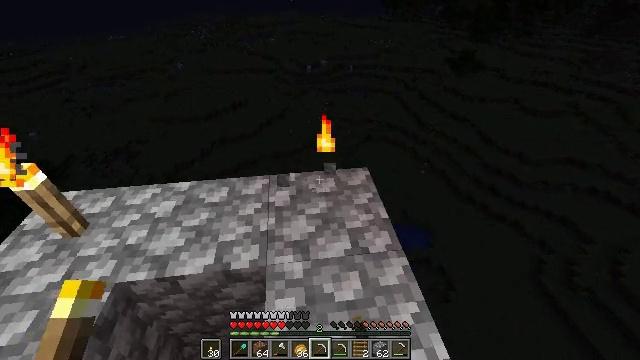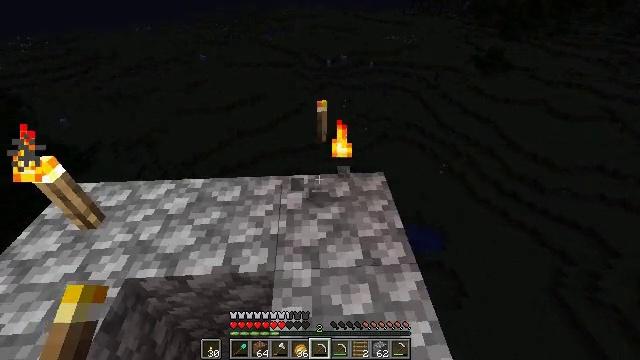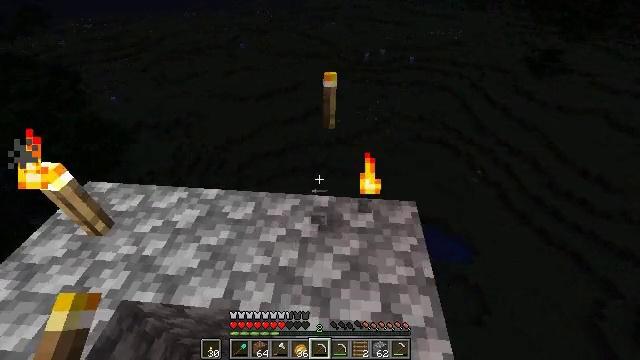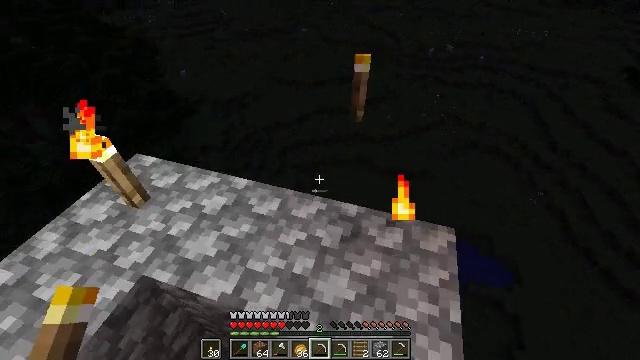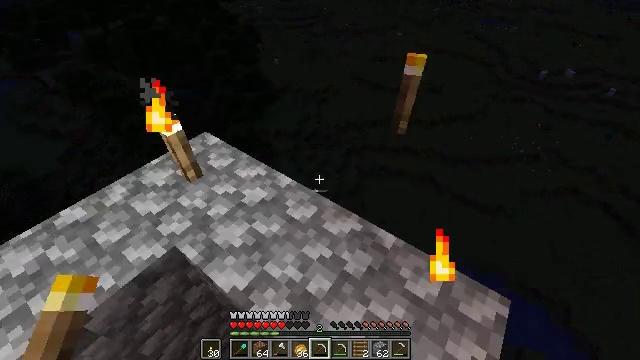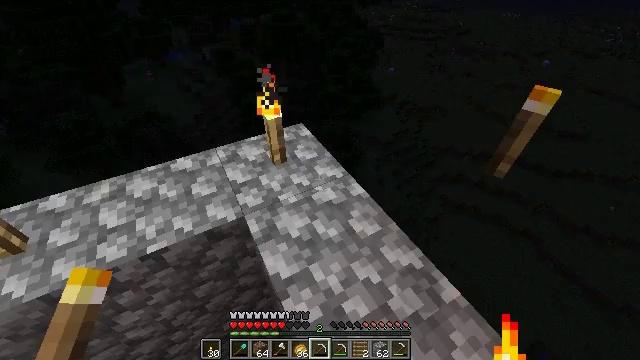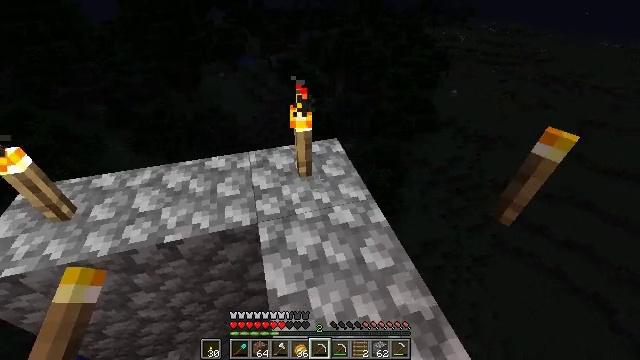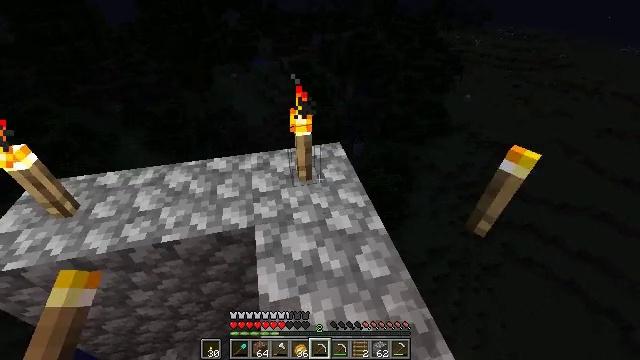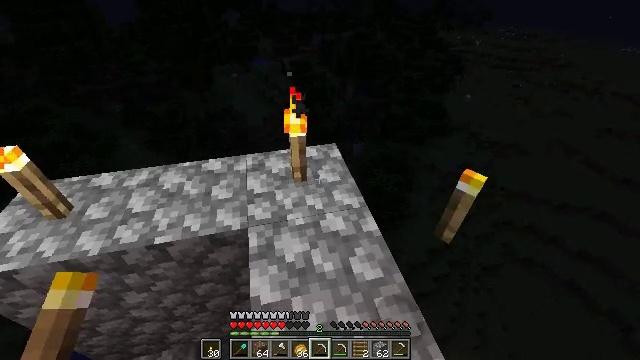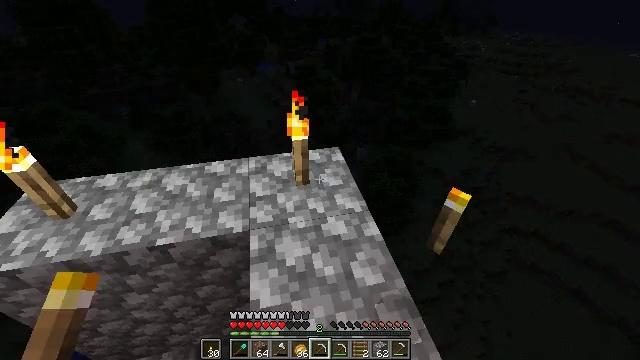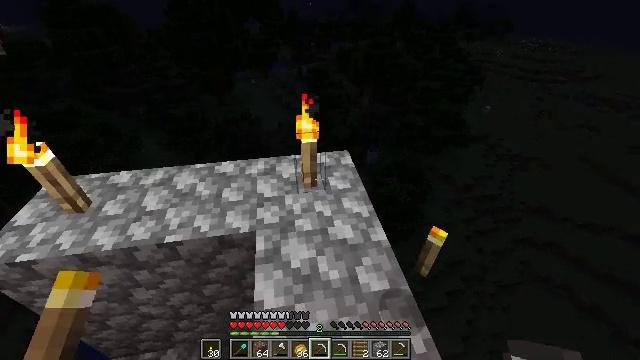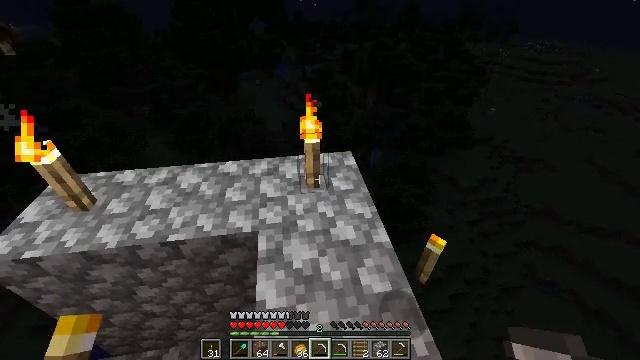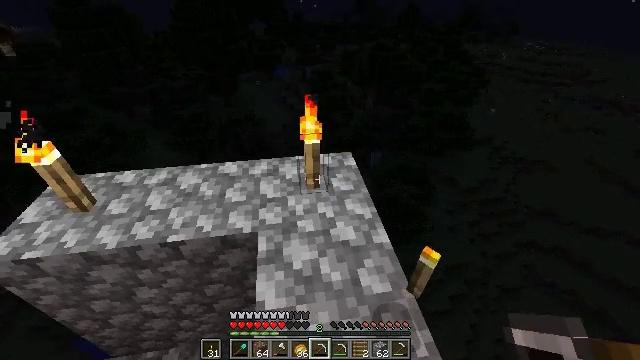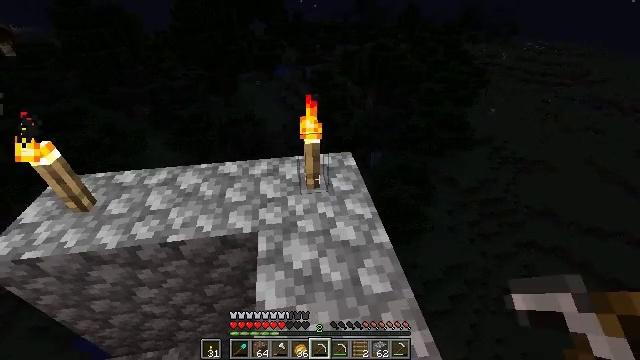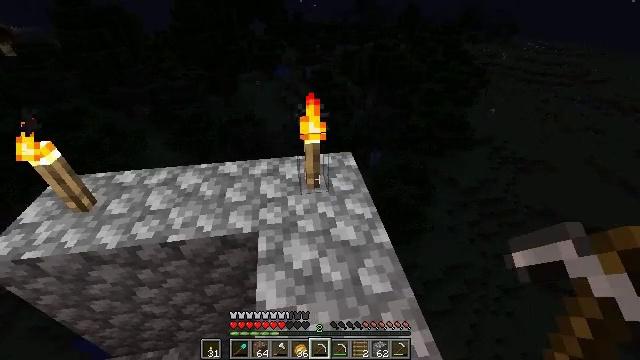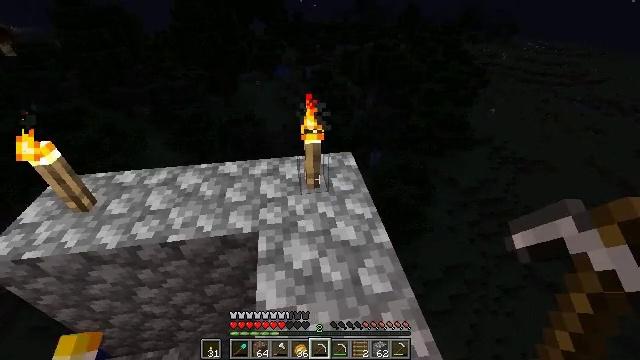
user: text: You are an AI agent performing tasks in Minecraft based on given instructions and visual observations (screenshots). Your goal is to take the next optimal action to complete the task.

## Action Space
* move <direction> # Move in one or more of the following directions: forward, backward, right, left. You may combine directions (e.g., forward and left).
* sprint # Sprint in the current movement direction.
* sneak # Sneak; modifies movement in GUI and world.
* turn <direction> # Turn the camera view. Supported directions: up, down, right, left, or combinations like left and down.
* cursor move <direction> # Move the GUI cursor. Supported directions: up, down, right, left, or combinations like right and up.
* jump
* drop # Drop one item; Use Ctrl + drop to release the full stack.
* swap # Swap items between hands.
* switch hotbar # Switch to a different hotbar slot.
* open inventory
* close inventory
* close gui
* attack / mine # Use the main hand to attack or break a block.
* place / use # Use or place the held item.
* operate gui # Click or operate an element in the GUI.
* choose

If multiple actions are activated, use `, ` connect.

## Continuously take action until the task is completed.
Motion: motion action
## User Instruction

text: Attack the torch to pick it up.
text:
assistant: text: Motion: move forward, turn left
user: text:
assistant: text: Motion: move forward, turn left and down
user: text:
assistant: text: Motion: move forward and move right, turn left and down
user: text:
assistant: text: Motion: move forward and move right, turn left
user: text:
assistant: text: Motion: move forward and move right, turn left and up
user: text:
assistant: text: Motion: turn left and up
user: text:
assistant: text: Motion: turn left
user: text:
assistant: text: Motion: no_op
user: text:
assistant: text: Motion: turn left
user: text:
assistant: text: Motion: turn left
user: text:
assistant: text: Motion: no_op
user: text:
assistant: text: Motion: no_op
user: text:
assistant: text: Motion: no_op
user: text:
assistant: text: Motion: no_op
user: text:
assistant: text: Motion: no_op
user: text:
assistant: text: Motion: attack / mine
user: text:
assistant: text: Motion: attack / mine
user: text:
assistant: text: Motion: move forward, attack / mine
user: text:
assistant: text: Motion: move forward, turn left
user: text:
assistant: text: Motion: move forward, turn left
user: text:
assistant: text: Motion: move forward and move right, turn left and down
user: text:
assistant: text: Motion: move forward and move right, turn left and down
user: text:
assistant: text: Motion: move forward and move right, turn left
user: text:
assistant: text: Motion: move forward and move right, turn left
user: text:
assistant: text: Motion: move forward and move right, turn left
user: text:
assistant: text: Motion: turn left
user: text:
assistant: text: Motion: turn left
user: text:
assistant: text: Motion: turn left and up
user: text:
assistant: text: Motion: turn left and up
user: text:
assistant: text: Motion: turn up